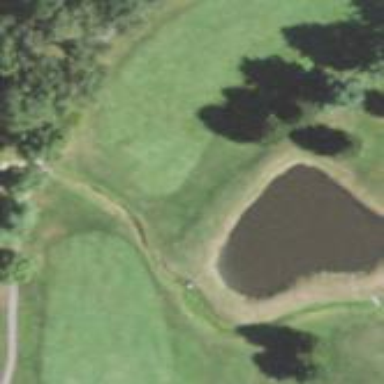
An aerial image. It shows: Scenic golf fairway.